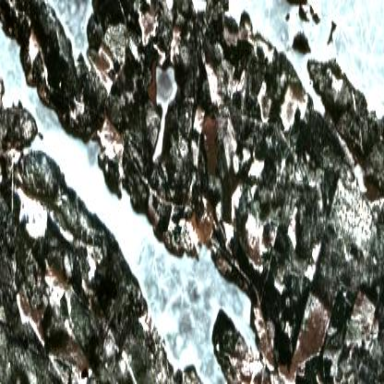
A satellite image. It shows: Mixed leaf woodland.